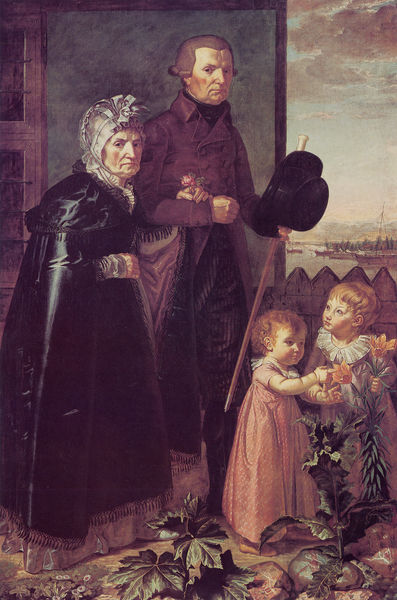
Titel: Die Eltern des Künstlers
Künstler: Philipp Otto Runge
Standort: Hamburg
Institution: Kunsthalle
Schlagwörter: blätter, dunkel, gemälde, gruppe, hand, himmel, laub, mann, meer, schatten, umhang, wasser, weiß, wolken, fluss, grün, landschaft, menschen, mädchen, ocker, see, stadt, blume, blumen, braun, fenster, frau, frisur, grau, hell, hintergrund, holz, hut, kleid, kleider, licht, orange, schwarz, symbol, tür, blick, blüten, dame, gebäude, gürtel, haus, rose, rot, tuch, wolke, zaun, beige, haube, malerei, zylinder, alt, anzug, hose, kappe, wand, alte, kleidung, kragen, stehen, stein, steine, bild, bildnis, herr, niederlande, portrait, porträt, erde, ferne, weite, gehen, gitter, sträucher, boden, fransen, gewand, haare, mantel, eltern, familie, kind, mutter, paar, saum, tochter, pflanze, pflanzen, gebeugt, locken, rosa, rouge, boote, handel, kinder, stock, garten, deutschland, perücke, balkon, pflücken, terrasse, schiff, schiffe, wangen, alte dame, fassade, perspektive, gehstock, stab, mast, berge, mauer, lila, violett, gartenzaun, latten, lattenzaun, holzzaun, hafen, romantik, wein, kopftuch, ernst, streng, glanz, floral, gestreift, streifen, strauss, junge, rüschen, tor, geschwister, rothaarig, greis, bub, baun, greifen, mäntel, stand, ehefrau, lorbeer, distel, lilie, anschauen, ranke, kleidchen, fraun, biedermeier, knauf, ehepaar, runge, efeu, fenstergitter, salat, beet, weinlaub, greisin, wanderstock, lilien, kraut, symbolik, gänseblümchen, oma, opa, kopfschmuck, töchter, sohn, grossmutter, elfenbein, enkel, kleinkinder, bauwerk, perrücke, philipp otto runge, anfassen, gebäuder, mer, straus, whistler, ocher, begreifen, altes, laune, großeltern, die eltern des künstlers, frakc, sschiffe, rüschem